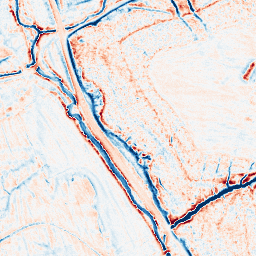
Category: edge_preserving
Decomposition family: anisotropic_diffusion
Decomposition parameters: iterations: 20
kappa: 10
gamma: 0.15
Upsampling method: edge_directed
Upsampling parameters: scale: 4
Upsampling scale: 4